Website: macys
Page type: customer-info-address
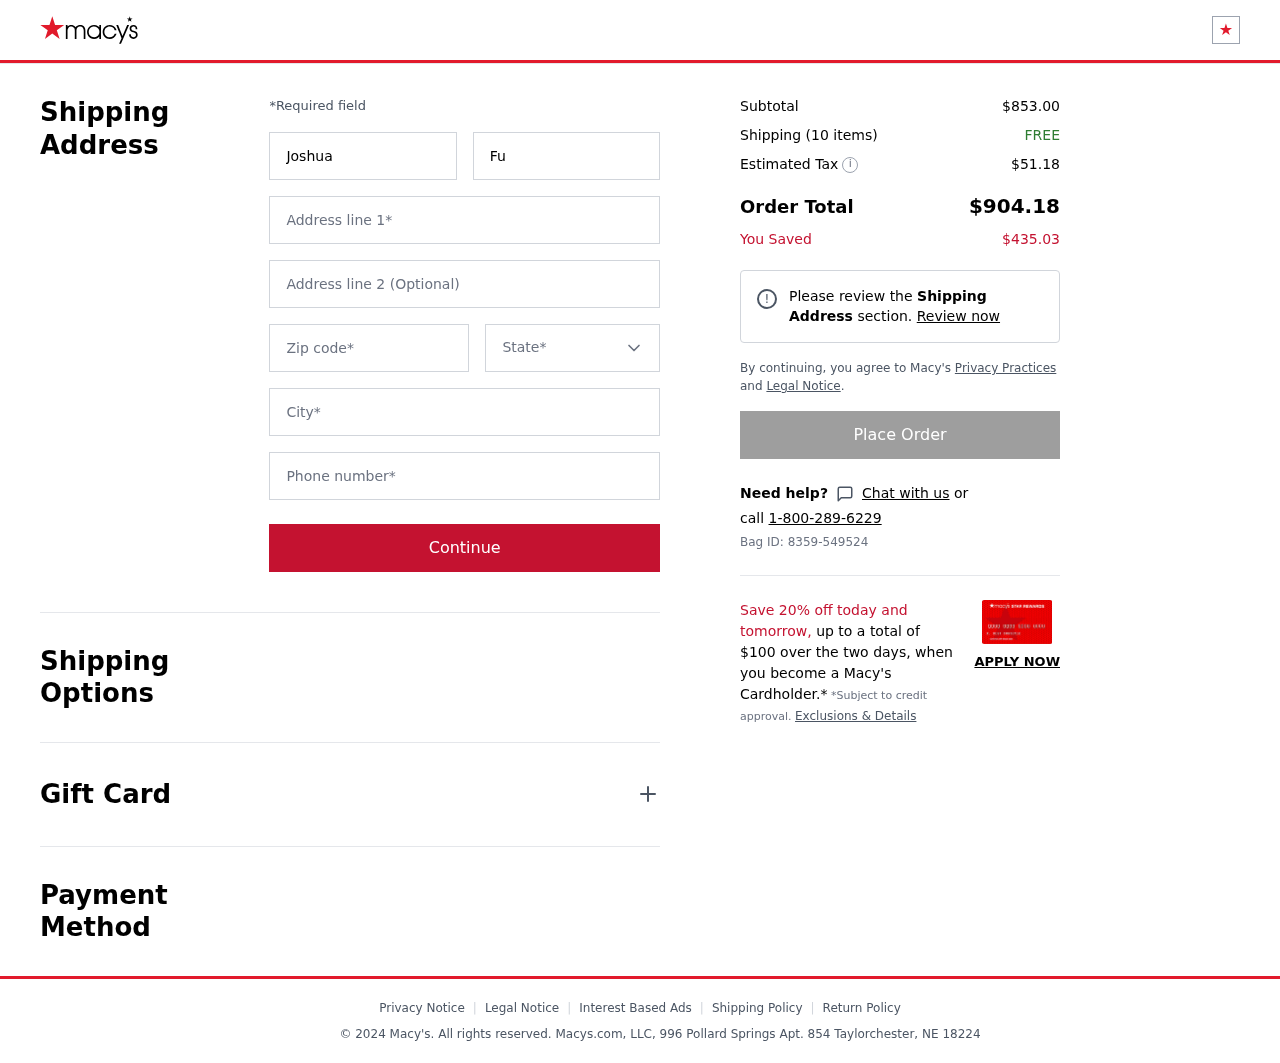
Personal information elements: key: PII_CITY
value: Taylorchester
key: PII_FIRSTNAME
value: Joshua
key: PII_LASTNAME
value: Fuentes
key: PII_PHONE
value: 9284605497
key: PII_POSTCODE
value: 18224
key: PII_STATE
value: Nebraska
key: PII_STREET
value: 996 Pollard Springs Apt. 854
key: PII_STREET2
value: Apt. 362
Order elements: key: ORDER_SUBTOTAL
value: $853.00
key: ORDER_NUM_ITEMS
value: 10
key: ORDER_SHIPPING_COST
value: FREE
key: ORDER_TAX
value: $51.18
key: ORDER_TOTAL
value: $904.18
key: ORDER_SAVINGS
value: $435.03
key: ORDER_BAG_ID
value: Bag ID: 8359-549524